Aerial crown-view tile of a tropical tree (Barro Colorado Island, Panama), acquired 20240611:
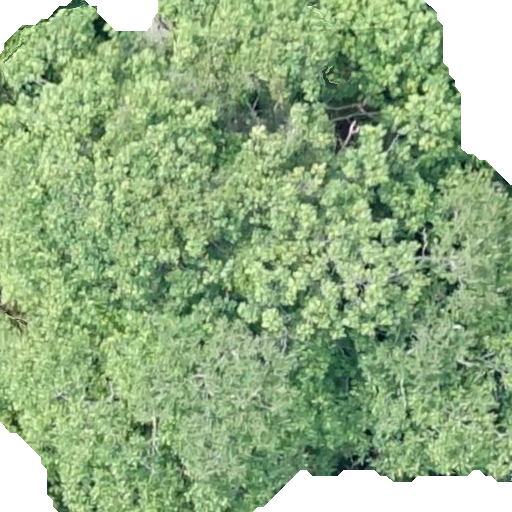
Species: Dipteryx oleifera
GBIF accepted scientific name: Dipteryx oleifera
Crown area: 435.363 m²